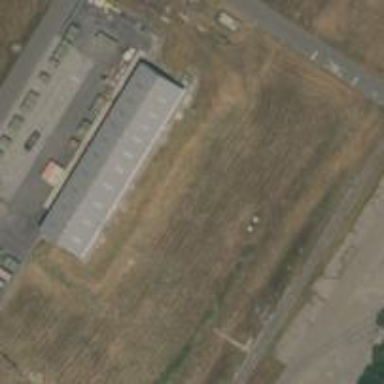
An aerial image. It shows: Military bunker for protection and defense.